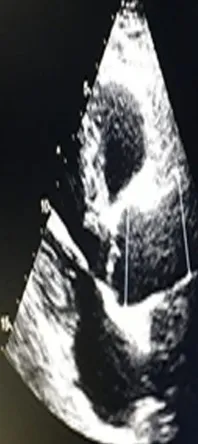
Postoperative transthoracic echocardiography:. A parasternal long-axis view showing tube graft replacing the ascending aorta.
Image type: radiology (ultrasound)